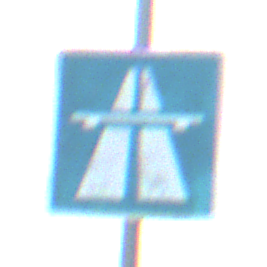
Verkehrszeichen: Autobahn
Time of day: SunriseSunset
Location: Outdoor (RoadRail)
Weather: PartlyCloudy
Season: NotSpecified
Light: Natural